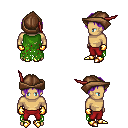
a pixel art fantasy rpg character, male body template, human, tanned skin, green tattered cape, red pants, purple parted hairstyle, leather cap, gold gloves, gold boots, four views (front, back, left, right), 2x2 character sprite sheet, small pixel art, hard edges, no anti-aliasing